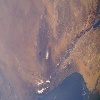
Label: land